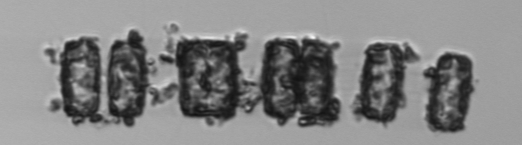
Label: Thalassiosira_TAG_external_detritus